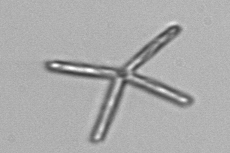
Label: Thalassionema